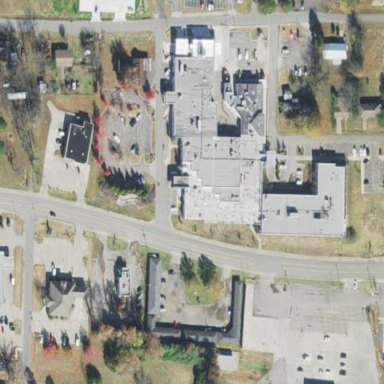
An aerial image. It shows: Hospital building.